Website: apple
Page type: payment
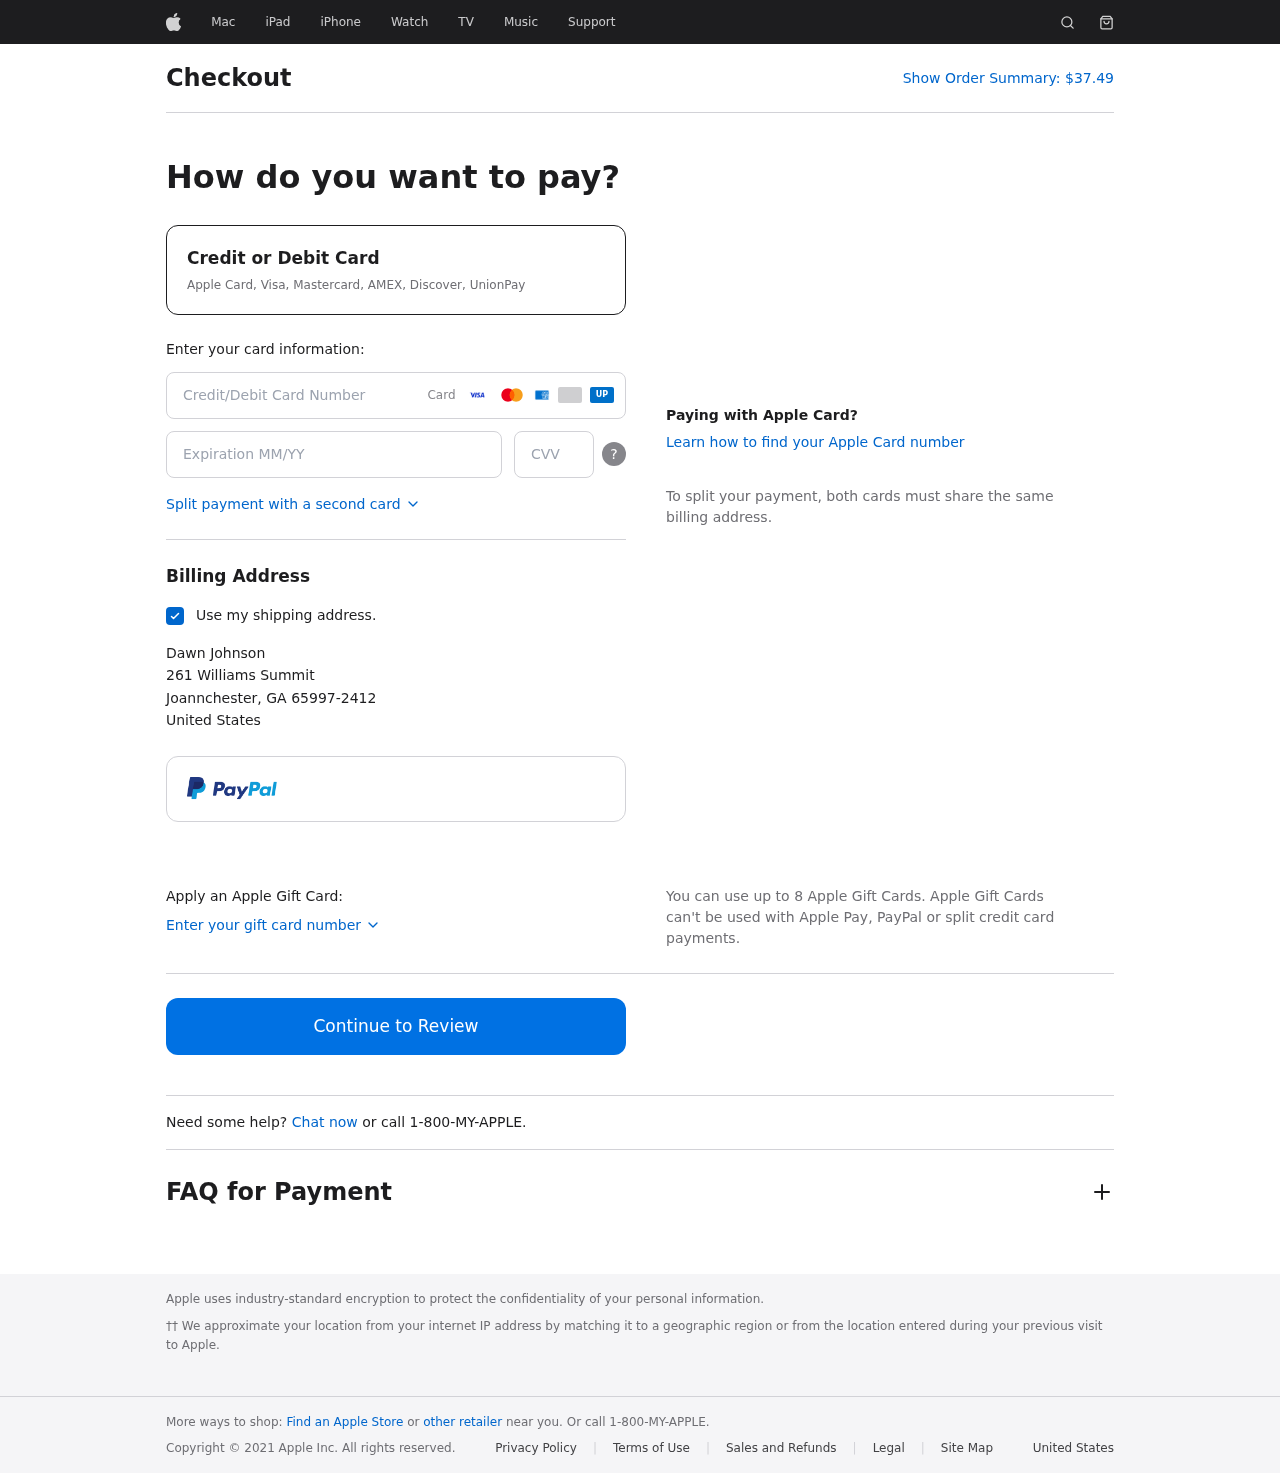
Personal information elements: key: PII_CARD_CVV
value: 761
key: PII_CARD_EXPIRY
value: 09/26
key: PII_CARD_NUMBER
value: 4683 2382 0686 9838
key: PII_CITY
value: Joannchester
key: PII_COUNTRY
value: United States
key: PII_FULLNAME
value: Dawn Johnson
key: PII_POSTCODE_FULL
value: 65997-2412
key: PII_STATE_ABBR
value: GA
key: PII_STREET
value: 261 Williams Summit
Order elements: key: ORDER_TOTAL
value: $37.49